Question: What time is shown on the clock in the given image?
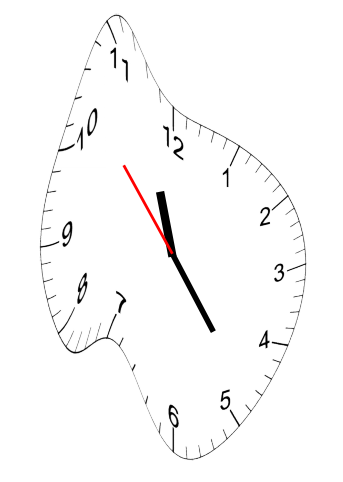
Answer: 11:23:53